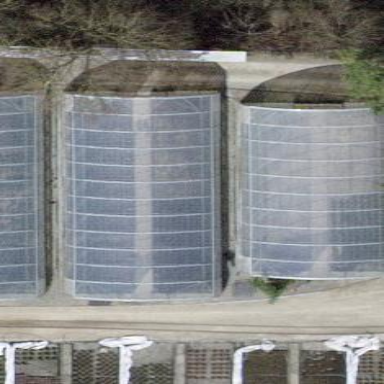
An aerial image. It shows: Greenhouse.